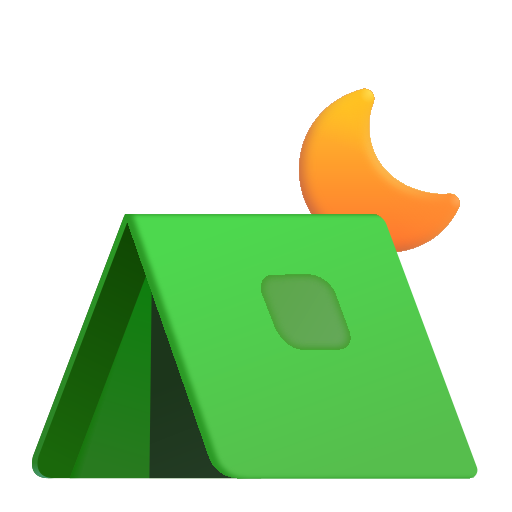
tent color